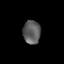
Tissue: prostate
Cell type: T cells
Senescence score: 0.7502
Nuclear area (px): 402
Mean DAPI intensity: 93.169